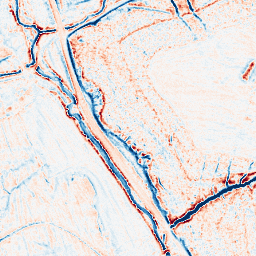
Category: edge_preserving
Decomposition family: anisotropic_diffusion
Decomposition parameters: iterations: 20
kappa: 30
gamma: 0.1
Upsampling method: sinc_hamming
Upsampling parameters: scale: 8
kernel_size: 16
Upsampling scale: 8